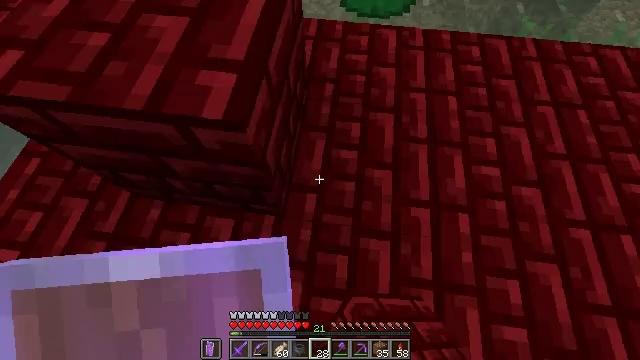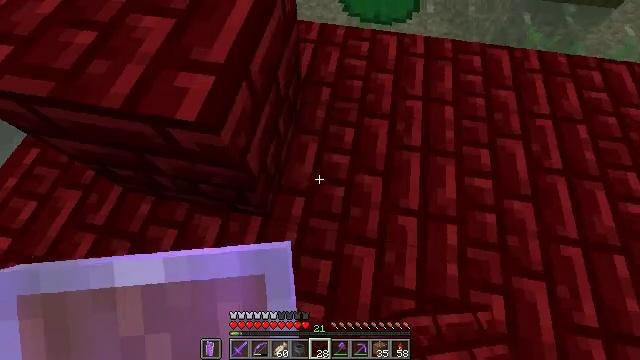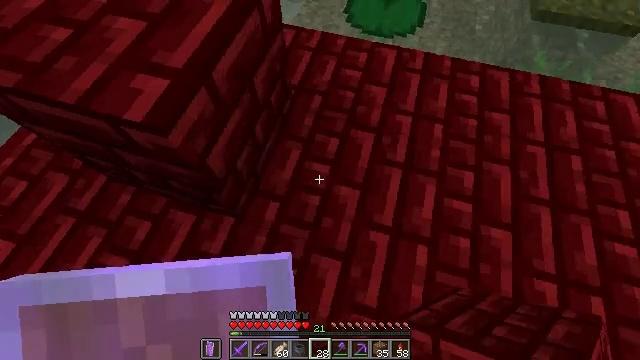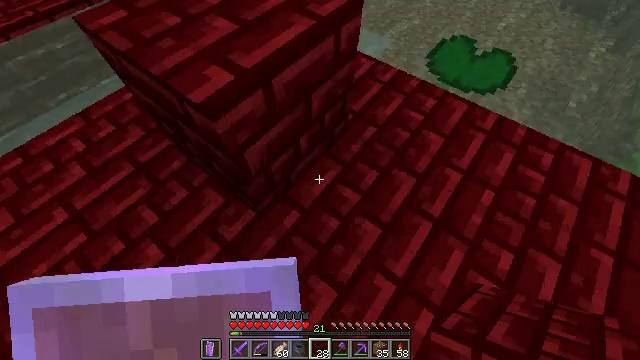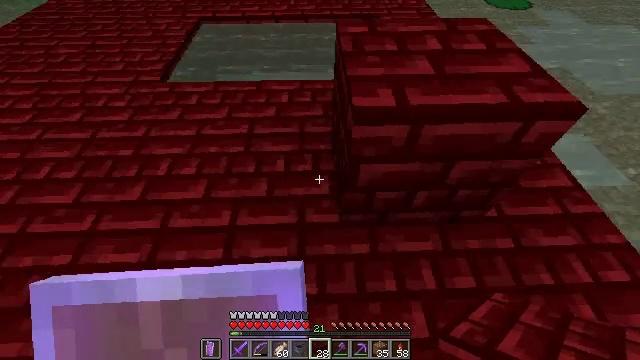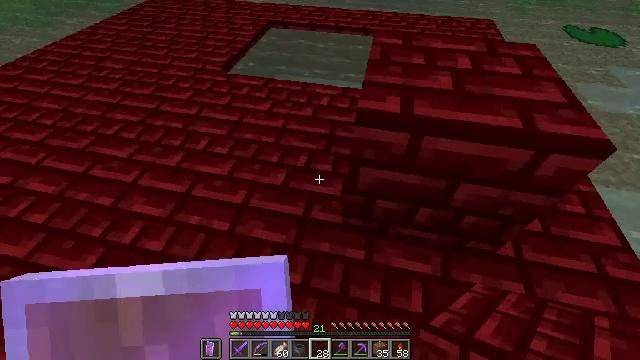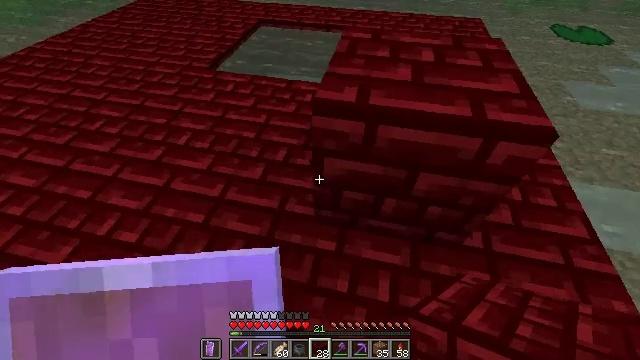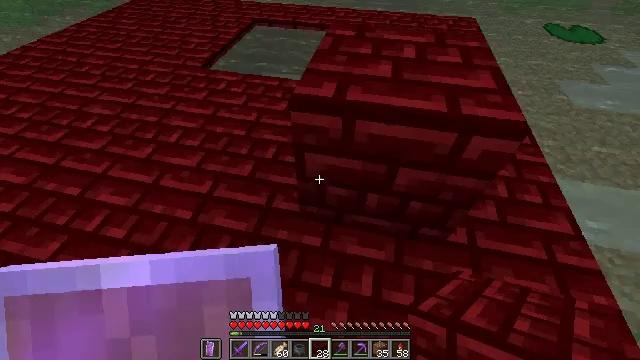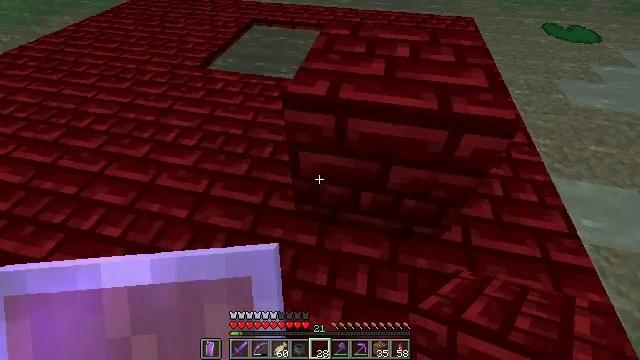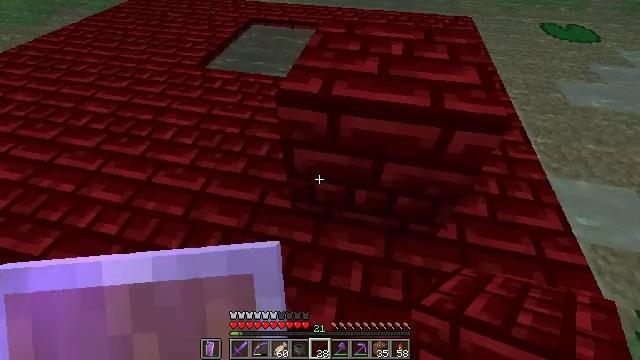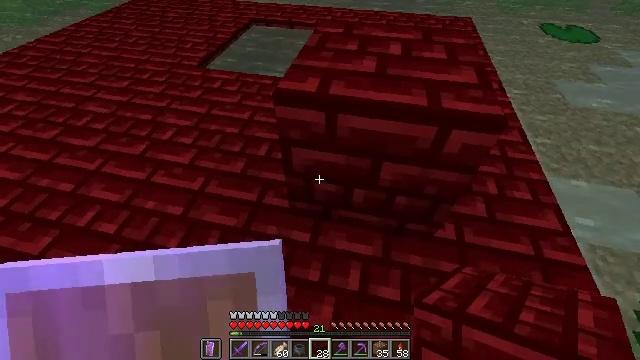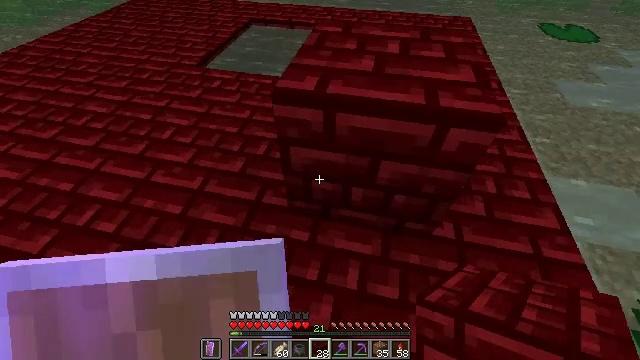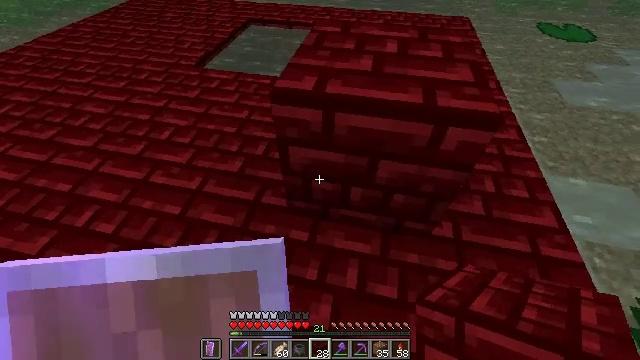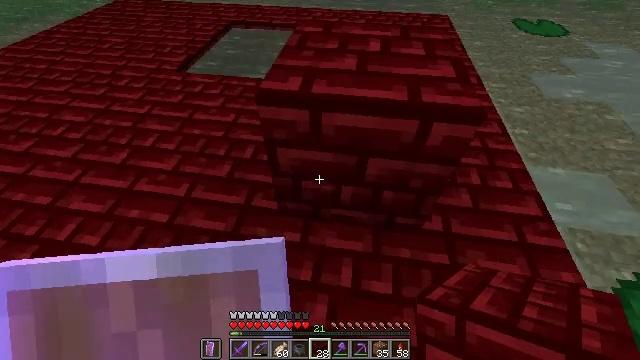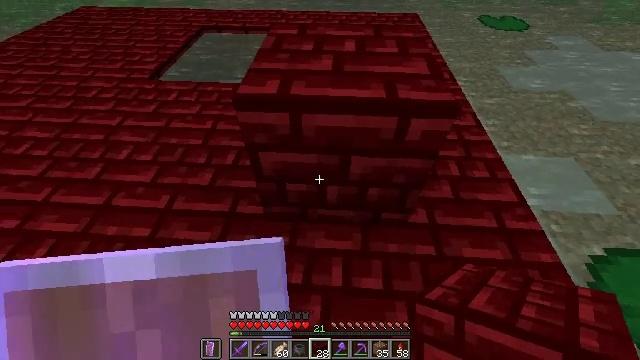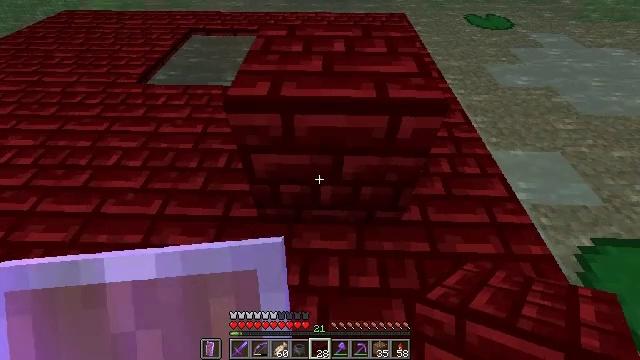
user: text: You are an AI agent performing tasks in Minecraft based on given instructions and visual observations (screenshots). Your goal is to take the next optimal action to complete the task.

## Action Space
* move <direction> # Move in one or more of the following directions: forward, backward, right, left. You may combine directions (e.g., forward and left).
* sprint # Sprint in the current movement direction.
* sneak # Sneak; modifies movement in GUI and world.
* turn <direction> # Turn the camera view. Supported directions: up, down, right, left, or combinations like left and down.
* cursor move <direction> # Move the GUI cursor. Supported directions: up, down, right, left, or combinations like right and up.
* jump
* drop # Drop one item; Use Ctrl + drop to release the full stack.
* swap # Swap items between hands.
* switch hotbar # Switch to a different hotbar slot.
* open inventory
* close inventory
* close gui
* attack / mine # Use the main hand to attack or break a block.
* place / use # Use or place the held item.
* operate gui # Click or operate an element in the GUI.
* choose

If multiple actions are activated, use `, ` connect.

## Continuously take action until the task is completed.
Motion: motion action
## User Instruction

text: mine block red nether bricks
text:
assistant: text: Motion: move right, turn left
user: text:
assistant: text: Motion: move right, turn left and up
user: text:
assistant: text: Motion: move right, turn left and up
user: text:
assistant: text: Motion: move right, turn left and up
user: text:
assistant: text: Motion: move right, turn left and up
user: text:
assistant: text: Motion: move right
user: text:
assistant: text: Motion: no_op
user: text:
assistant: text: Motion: no_op
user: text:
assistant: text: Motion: no_op
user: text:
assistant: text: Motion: no_op
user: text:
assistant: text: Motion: no_op
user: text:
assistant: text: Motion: no_op
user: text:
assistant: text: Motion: turn right
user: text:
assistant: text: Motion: turn right
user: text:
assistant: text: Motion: turn right
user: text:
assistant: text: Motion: no_op
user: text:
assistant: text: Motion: no_op
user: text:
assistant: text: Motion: no_op
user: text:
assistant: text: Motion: turn right
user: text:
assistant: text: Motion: no_op
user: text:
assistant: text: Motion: no_op
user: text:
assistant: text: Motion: no_op
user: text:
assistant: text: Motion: turn right and up
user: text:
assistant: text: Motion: turn right and up
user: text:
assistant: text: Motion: turn right and up
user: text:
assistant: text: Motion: no_op
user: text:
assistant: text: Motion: no_op
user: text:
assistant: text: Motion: no_op
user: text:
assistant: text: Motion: attack / mine
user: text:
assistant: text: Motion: attack / mine